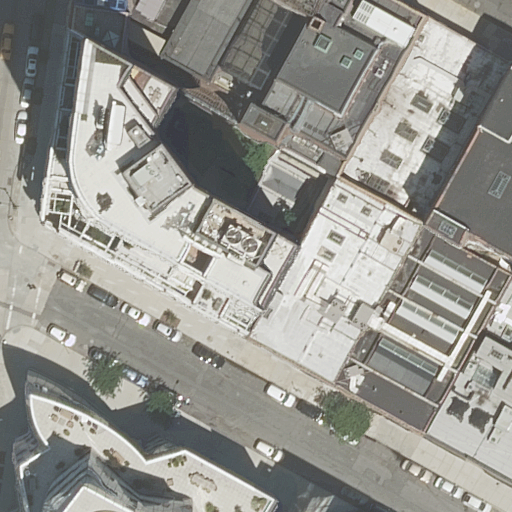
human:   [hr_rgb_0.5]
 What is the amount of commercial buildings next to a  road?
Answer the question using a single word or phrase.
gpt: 0

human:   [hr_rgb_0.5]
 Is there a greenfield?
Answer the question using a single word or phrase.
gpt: no

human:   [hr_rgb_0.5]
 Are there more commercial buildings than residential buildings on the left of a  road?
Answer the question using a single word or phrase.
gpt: no

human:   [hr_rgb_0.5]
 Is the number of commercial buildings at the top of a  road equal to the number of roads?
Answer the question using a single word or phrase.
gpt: no

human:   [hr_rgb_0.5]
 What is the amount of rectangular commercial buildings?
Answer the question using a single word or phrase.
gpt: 0

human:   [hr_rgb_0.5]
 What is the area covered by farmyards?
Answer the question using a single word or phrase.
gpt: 0m2

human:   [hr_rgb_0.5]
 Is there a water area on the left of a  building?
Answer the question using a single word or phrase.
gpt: no

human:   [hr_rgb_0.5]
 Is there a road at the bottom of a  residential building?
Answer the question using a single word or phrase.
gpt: yes

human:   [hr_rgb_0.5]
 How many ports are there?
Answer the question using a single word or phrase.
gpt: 0

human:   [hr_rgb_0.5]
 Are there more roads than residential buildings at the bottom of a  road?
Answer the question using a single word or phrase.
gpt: no

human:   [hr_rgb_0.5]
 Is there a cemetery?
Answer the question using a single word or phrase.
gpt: no

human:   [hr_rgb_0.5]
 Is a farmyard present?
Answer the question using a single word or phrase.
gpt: no

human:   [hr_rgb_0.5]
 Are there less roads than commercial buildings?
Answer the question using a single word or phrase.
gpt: no

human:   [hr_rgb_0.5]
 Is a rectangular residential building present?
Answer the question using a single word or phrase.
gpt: yes

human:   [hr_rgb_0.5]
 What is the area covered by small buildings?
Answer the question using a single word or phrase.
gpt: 21m2

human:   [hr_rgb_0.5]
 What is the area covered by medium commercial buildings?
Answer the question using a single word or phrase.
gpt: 0m2

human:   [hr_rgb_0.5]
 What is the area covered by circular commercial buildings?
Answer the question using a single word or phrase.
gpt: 0m2

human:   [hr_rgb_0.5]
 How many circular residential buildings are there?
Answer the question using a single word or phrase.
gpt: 0

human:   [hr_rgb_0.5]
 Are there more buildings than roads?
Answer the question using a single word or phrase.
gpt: yes

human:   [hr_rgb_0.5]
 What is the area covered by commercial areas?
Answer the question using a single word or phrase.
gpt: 0m2

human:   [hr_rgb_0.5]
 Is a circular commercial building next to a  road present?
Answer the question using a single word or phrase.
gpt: no

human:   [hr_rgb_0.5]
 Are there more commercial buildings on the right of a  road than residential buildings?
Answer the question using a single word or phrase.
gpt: no

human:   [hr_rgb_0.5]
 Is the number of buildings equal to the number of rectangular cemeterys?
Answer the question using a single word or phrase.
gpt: no

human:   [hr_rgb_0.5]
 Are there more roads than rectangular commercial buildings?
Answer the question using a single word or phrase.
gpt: yes

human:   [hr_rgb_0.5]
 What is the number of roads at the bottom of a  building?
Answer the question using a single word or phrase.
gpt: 3

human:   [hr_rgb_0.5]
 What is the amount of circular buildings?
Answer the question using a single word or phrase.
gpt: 0

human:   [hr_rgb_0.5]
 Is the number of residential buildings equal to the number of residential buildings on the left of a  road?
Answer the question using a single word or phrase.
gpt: no

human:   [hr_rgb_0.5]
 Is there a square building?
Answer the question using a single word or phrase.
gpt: no

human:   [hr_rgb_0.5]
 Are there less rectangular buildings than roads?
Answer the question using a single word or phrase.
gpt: yes

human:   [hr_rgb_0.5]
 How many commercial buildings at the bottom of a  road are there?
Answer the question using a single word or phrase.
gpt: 0

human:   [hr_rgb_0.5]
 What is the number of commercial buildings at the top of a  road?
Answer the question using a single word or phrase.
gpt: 0

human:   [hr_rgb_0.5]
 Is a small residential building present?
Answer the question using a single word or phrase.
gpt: yes

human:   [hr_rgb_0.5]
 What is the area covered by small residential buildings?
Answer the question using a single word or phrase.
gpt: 21m2

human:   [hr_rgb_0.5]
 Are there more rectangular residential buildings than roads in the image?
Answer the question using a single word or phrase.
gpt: no

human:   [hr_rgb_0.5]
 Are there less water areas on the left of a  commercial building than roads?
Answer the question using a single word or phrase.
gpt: yes

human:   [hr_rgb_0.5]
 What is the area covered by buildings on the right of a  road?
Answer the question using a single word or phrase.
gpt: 6390m2